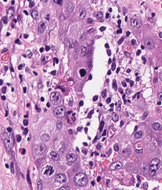
Tumor epithelial tissue: yes
Tumor-associated stroma tissue: yes
Normal tissue: no